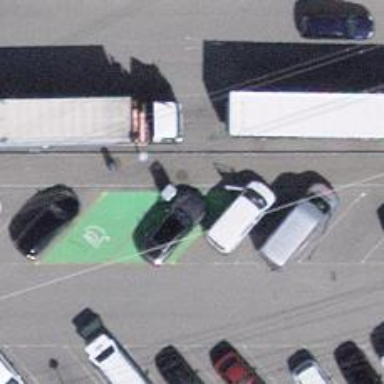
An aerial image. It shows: Charging station.